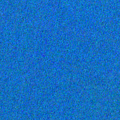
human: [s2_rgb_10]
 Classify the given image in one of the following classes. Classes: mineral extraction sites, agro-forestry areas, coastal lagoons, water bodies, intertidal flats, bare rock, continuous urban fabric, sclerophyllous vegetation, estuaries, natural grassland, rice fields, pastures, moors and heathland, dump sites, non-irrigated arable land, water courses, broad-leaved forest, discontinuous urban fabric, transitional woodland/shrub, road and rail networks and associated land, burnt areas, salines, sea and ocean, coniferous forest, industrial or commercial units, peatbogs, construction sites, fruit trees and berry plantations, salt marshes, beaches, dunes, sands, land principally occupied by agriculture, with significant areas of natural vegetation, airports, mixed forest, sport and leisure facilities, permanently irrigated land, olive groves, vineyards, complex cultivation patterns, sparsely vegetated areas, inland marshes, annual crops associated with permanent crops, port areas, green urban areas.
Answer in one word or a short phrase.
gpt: sea and ocean